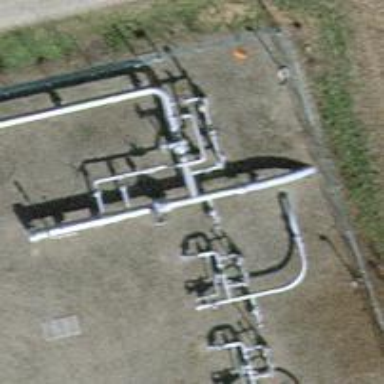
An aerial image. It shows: Pipeline structure is shown.